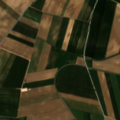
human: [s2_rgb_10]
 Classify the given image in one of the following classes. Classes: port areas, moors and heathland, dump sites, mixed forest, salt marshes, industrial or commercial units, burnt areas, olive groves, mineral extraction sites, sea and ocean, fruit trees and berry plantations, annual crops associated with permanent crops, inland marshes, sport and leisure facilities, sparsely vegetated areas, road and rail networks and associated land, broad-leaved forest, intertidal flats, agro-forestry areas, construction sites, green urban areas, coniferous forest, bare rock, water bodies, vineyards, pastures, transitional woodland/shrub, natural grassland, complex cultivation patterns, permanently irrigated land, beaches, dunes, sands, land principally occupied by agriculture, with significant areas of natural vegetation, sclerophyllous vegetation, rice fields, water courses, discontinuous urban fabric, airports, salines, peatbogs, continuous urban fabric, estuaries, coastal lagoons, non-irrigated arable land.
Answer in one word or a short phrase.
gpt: non-irrigated arable land